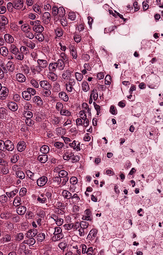
Tumor epithelial tissue: yes
Tumor-associated stroma tissue: yes
Normal tissue: no